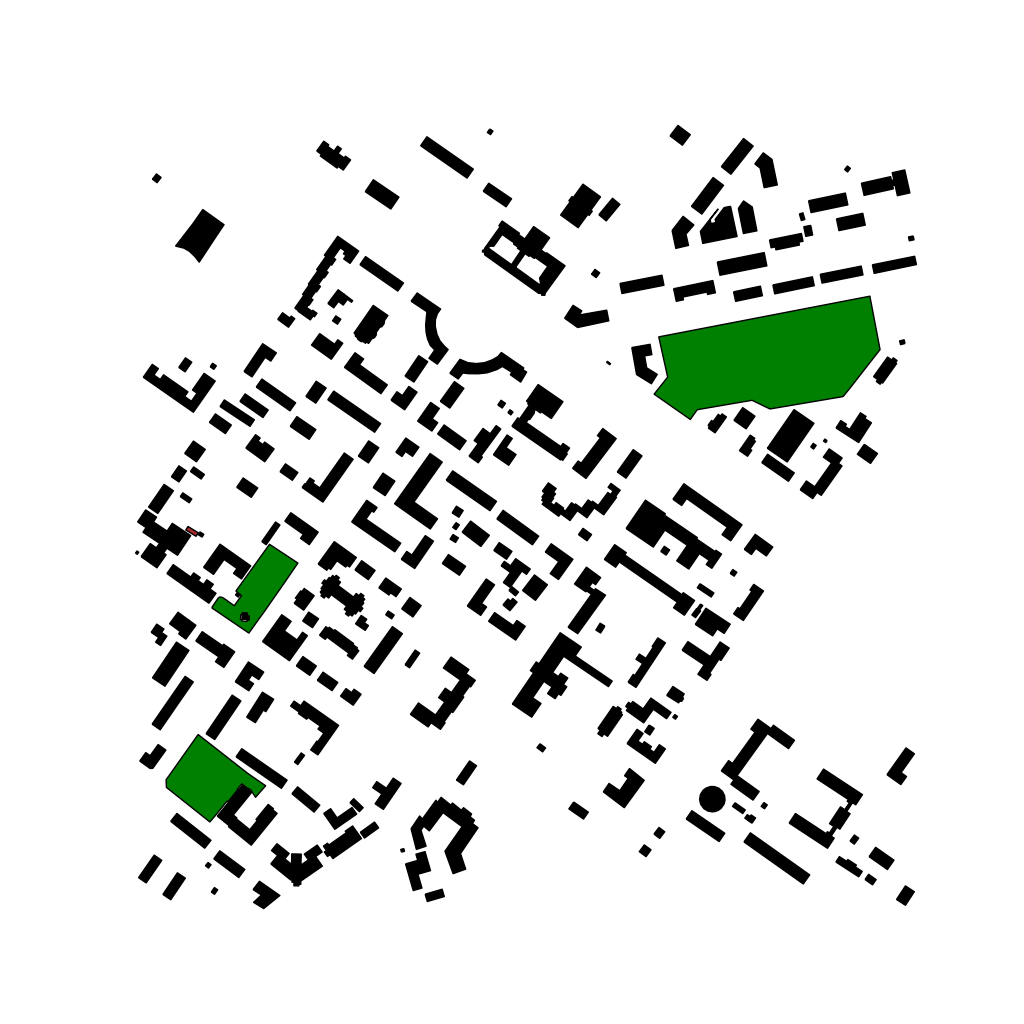
Tags: overhead vector_map, business, recreation, residential, special, historical, modern, soviet, individual_rise, low_rise, density_1, Building, Facility, Park, 1.0 km²